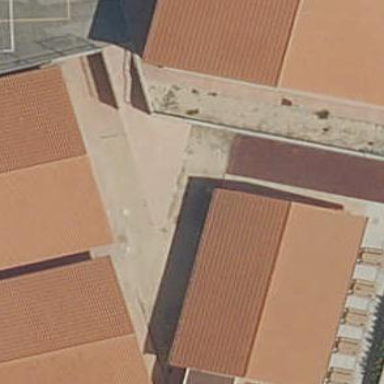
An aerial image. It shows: School building.